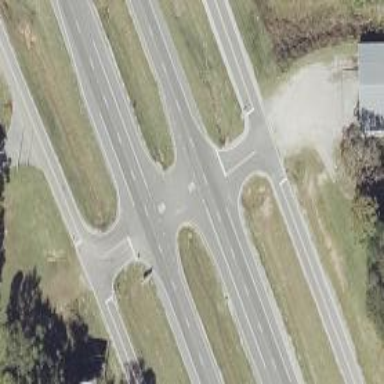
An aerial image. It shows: Trunk link highway.